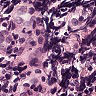
Metastatic tissue present: no